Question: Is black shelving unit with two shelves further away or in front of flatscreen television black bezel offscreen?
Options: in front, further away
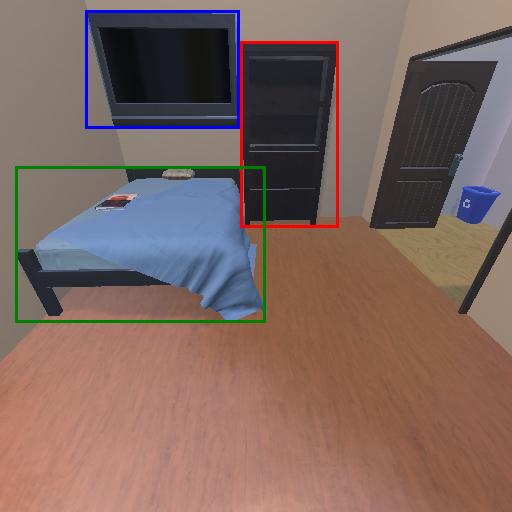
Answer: in front